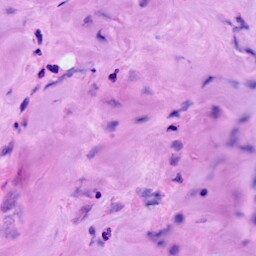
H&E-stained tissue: Breast